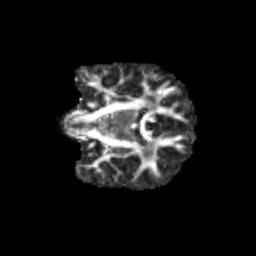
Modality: FA
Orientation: coronal
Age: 11
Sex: male
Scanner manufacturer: siemens
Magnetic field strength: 3 T
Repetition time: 3.8 s
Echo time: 0.07 s